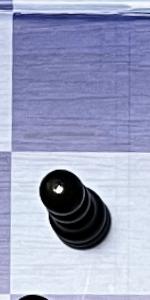
Label: Pawn_Black